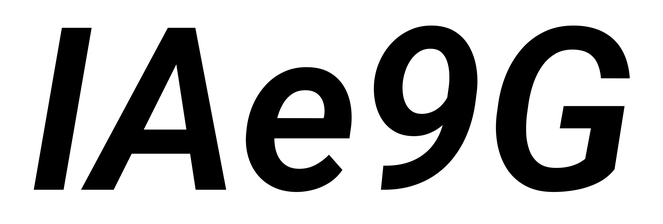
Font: Roboto-Italic_SemiBold_Italic